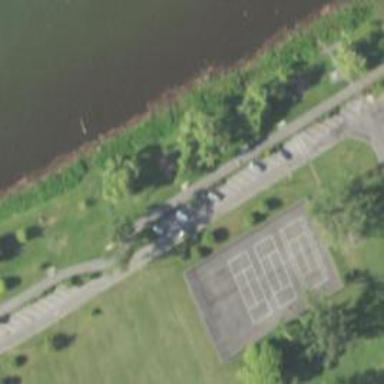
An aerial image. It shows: Tennis court on the leisure land pitch.